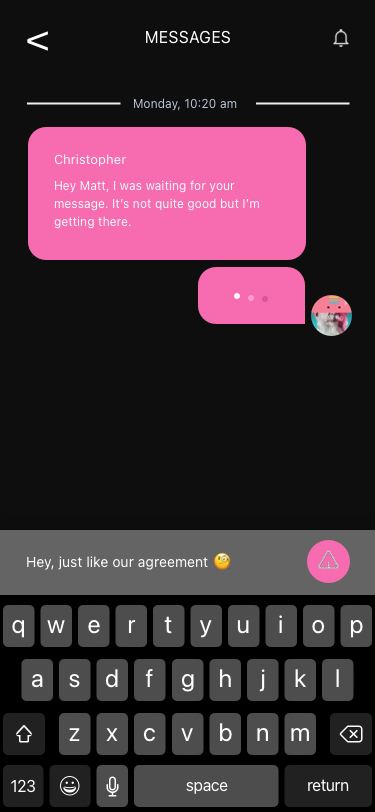
Text in this UI design:
<
MESSAGES
Monday, 10:20 am
Christopher
Hey Matt, I was waiting for your message. It’s not quite good but I’m getting there.
Hey, just like our agreement 🧐